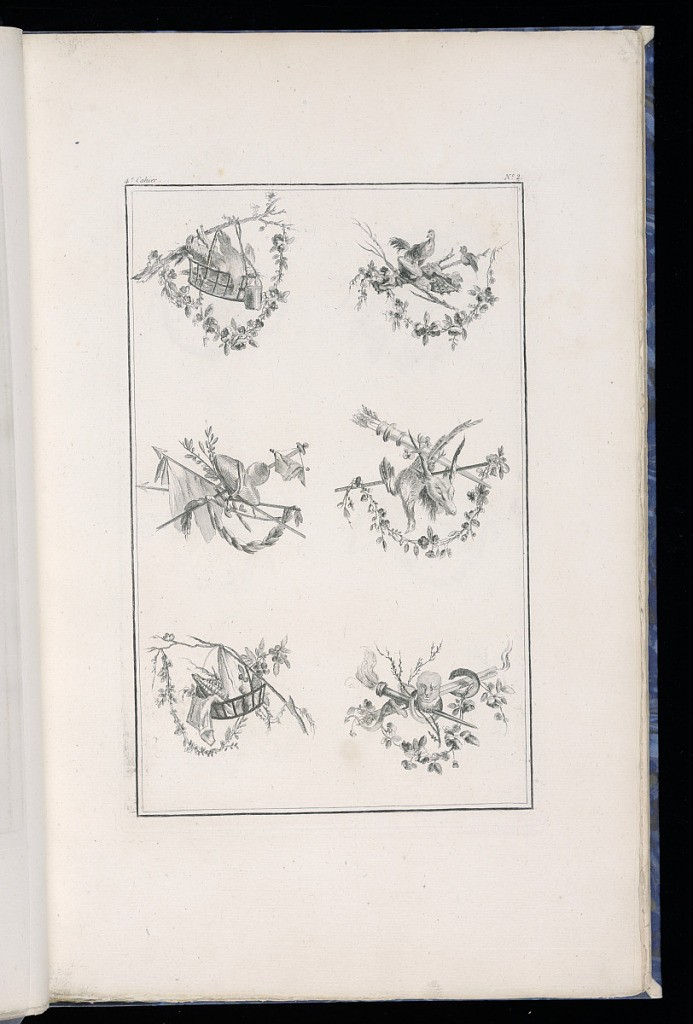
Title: Trophy Designs
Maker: Pierre Ranson, French, 1736–1786
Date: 1777–79
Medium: Etching on paper
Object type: Print
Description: Six designs for trophies incorporating leaves, flowers, birds, baskets, a hat, spears, quiver of arrows, snake, mask, and flaming torches. The plate is numbered.